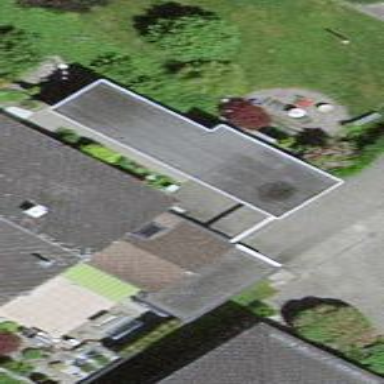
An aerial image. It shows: View of roof of building.